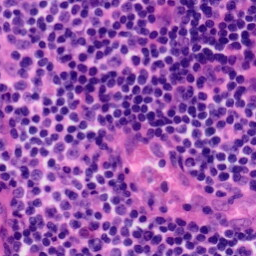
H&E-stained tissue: Tonsil